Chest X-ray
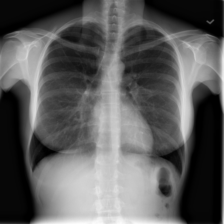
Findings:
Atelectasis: negative
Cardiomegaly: negative
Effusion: negative
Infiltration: negative
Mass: negative
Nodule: negative
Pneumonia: negative
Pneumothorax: negative
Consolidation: negative
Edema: negative
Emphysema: negative
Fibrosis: negative
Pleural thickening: negative
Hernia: negative